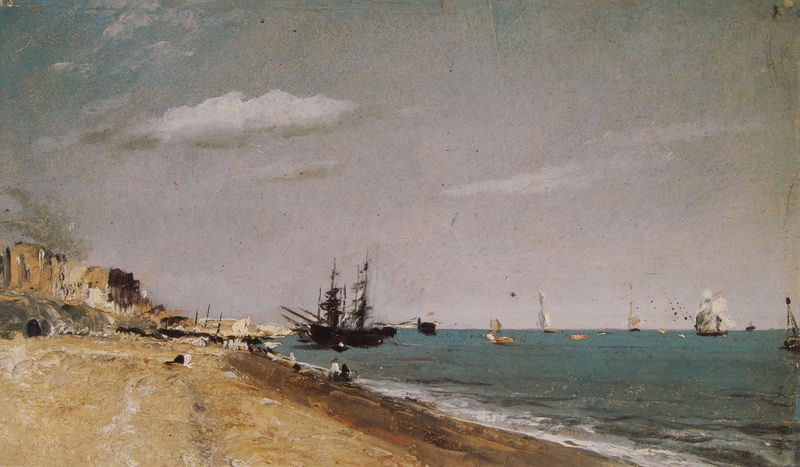
Titel: Brighton Beach with Colliers
Künstler: John Constable
Standort: London
Institution: Victoria & Albert Museum
Schlagwörter: blau, dunkel, felsen, feuer, gemälde, himmel, meer, wasser, weiß, wolken, fluss, gelb, grün, impressionismus, landschaft, menschen, ocker, sand, see, stadt, ufer, abend, braun, grau, hell, schwarz, türkis, gebäude, haus, weg, wolke, beige, malerei, mensch, stein, steine, öl, ebene, horizont, häuser, hügel, natur, rauch, sonne, realismus, saum, höhle, boot, boote, bewölkt, gischt, küste, schiff, schiffe, segel, segelschiffe, strand, welle, wellen, ruhe, düster, naturalismus, ort, mast, segelschiff, düne, fels, gebirge, dorf, dunst, nebel, tag, hafen, masten, schaum, brandung, dampfer, krieg, schlacht, turner, blue, people, white, black, figures, gray, green, painting, yellow, oil painting, brown, schoner, stimmung, still, segelboote, ruine, sandstrand, kugeln, putz, smoke, blua, clouds, sky, boat, house, ocean, sea, shore, water, waves, siedlung, kanonen, caspar david friedrich, impressionism, ruins, neigung, azur, beach, boats, cliffs, foam, sail, seascape, wave, wind, botte, seeschlacht, buildings, zweimaster, holzschiff, ships, humans, unfer, sailing, sails, zivilisation, braundung, sailboats, brandunf, vessels, bradnung, wlólke, rauchsegel, breakers, icecream, ocan, furled